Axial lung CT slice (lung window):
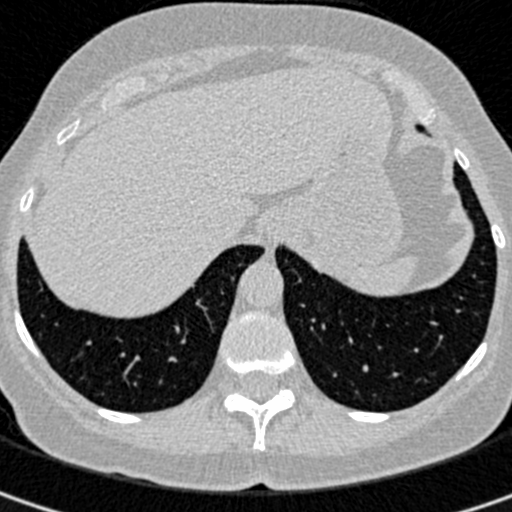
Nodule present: no